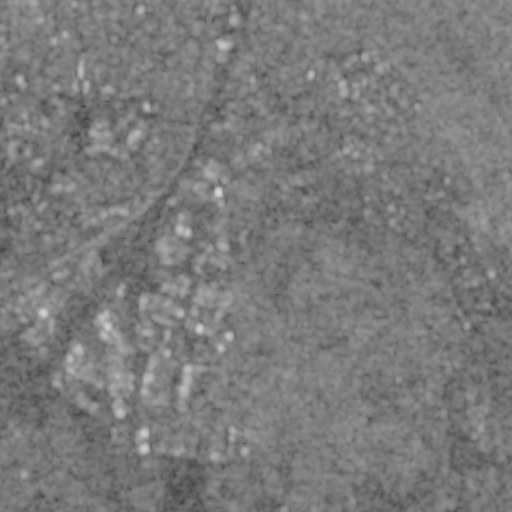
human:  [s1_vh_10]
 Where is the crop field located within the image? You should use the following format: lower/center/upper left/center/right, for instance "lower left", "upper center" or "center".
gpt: The crop field is located in the lower left of the image.
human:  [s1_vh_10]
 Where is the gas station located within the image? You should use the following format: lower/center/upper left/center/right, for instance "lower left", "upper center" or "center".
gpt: The gas station is located in the center left of the image.
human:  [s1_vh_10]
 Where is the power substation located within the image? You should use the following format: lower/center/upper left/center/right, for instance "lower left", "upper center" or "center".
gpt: The power substation is located in the lower left of the image.
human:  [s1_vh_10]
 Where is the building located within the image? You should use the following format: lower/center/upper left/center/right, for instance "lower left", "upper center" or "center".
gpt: There is no building in the image.

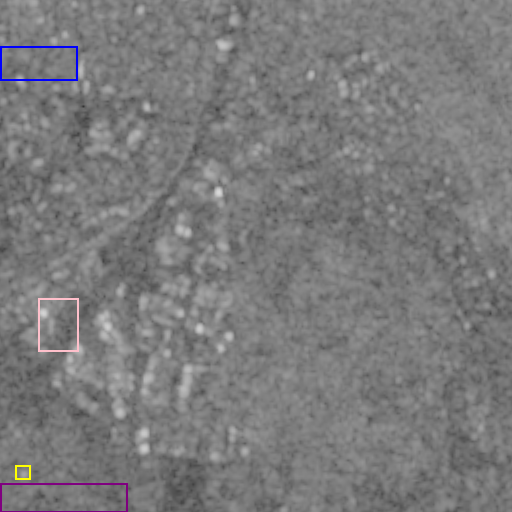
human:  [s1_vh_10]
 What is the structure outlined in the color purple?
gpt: The structure outlined in purple is a crop field.
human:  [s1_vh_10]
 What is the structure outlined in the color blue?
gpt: The structure outlined in blue is a park.
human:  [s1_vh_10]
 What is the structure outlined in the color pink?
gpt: The structure outlined in pink is a parking lot.
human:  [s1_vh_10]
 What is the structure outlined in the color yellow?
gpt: The structure outlined in yellow is a power substation.
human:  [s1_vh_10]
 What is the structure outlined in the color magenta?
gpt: There is no magenta outline.